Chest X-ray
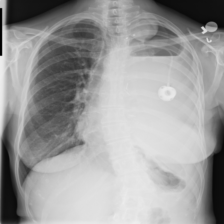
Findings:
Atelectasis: negative
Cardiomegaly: negative
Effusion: negative
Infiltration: negative
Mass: positive
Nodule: negative
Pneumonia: negative
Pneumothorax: negative
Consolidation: negative
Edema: negative
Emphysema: negative
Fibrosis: negative
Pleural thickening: negative
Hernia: negative